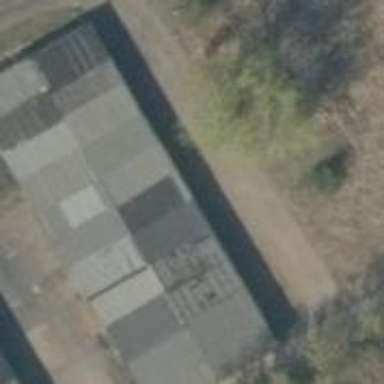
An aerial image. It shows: Group of garages.